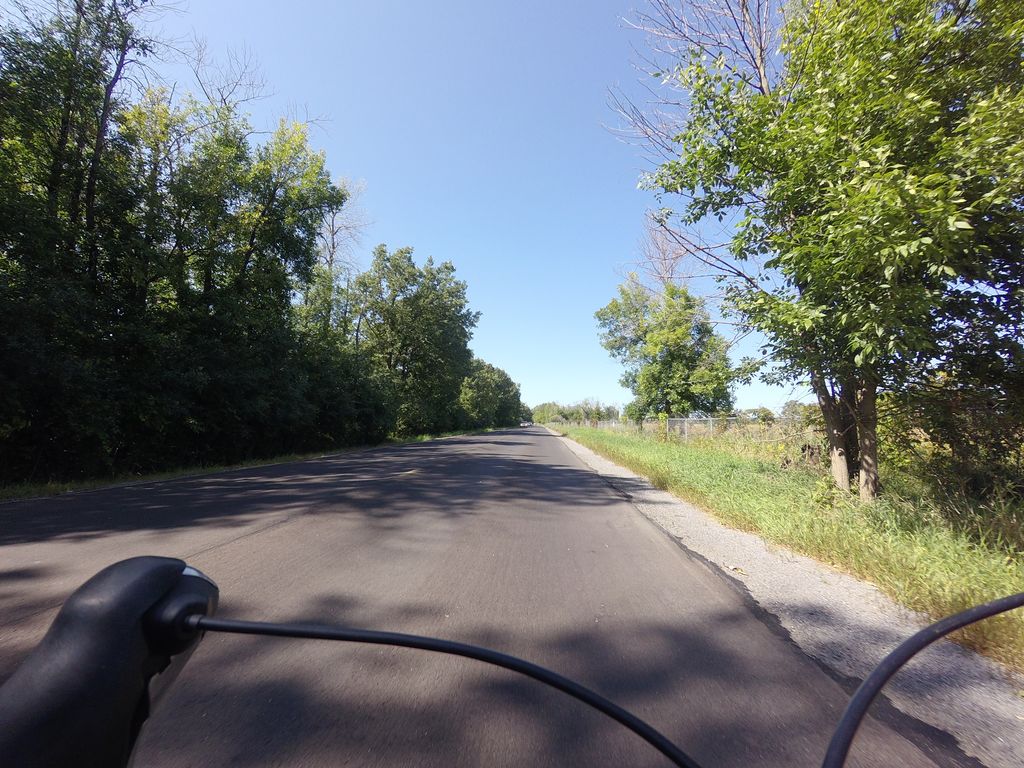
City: ottawa-gatineau